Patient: sex M, age 50
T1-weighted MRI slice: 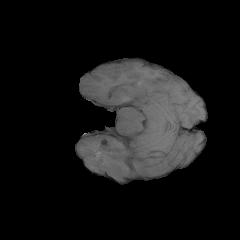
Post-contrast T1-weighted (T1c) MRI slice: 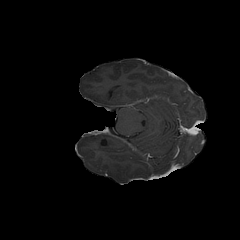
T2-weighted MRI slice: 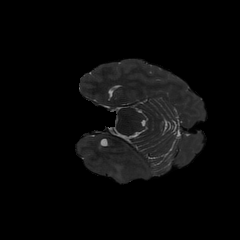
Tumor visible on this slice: yes
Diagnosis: Glioblastoma, IDH-wildtype
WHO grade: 4